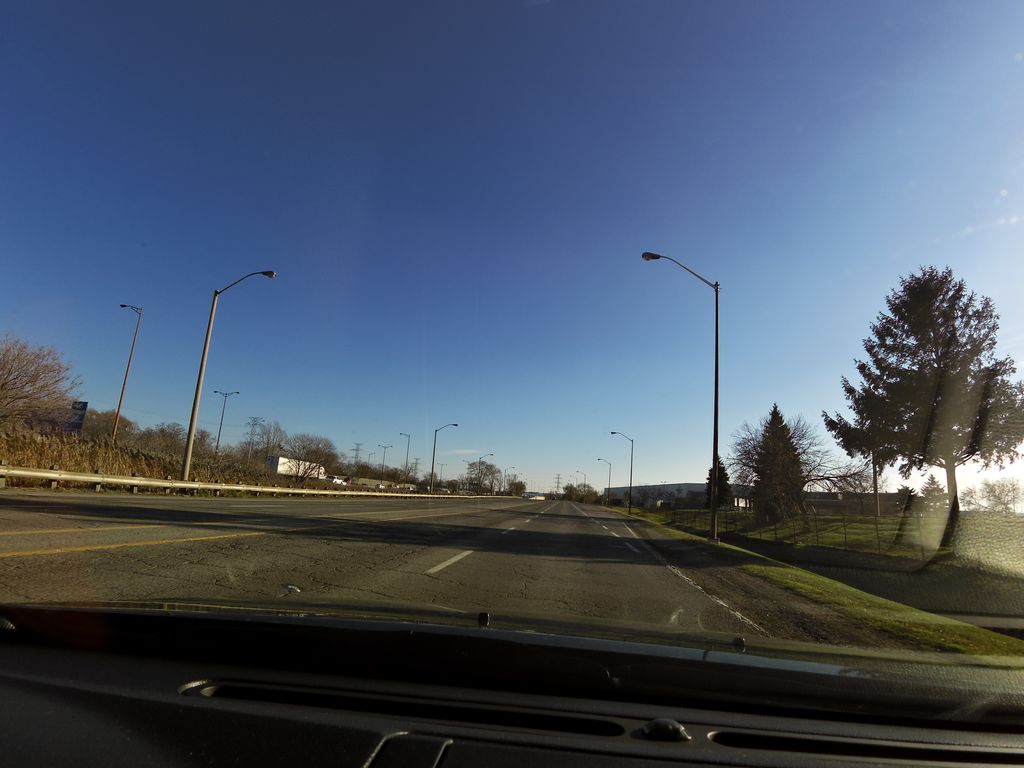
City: hamilton